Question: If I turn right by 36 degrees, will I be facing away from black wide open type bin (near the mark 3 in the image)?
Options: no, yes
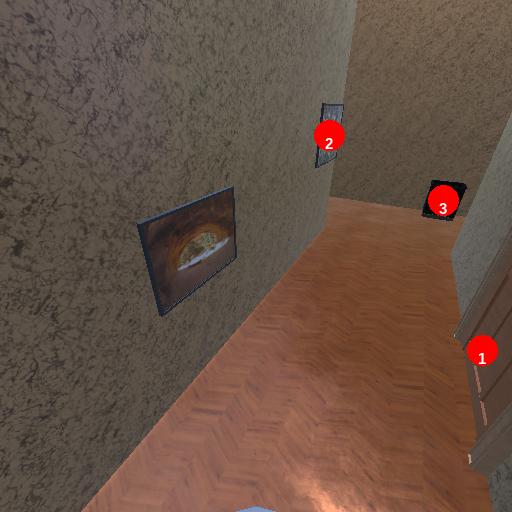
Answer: no